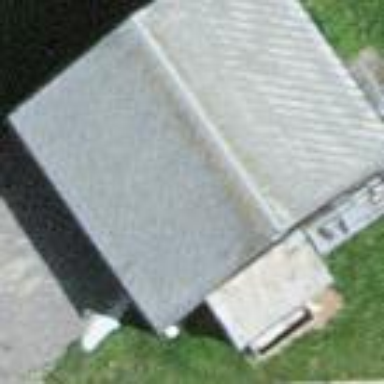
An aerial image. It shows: Farm auxiliary building with gabled roof.